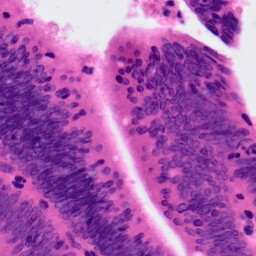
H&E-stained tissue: Colon